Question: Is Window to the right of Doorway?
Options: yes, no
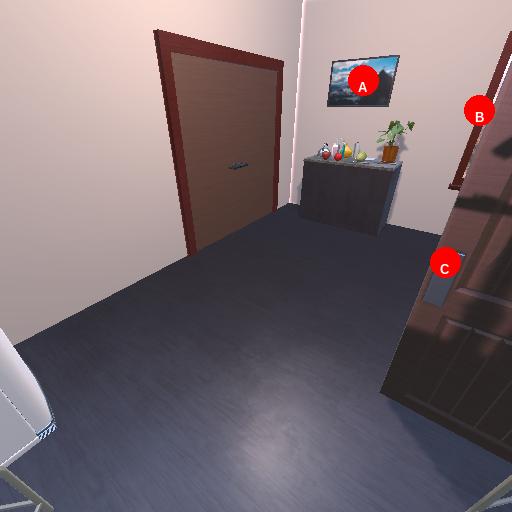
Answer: yes